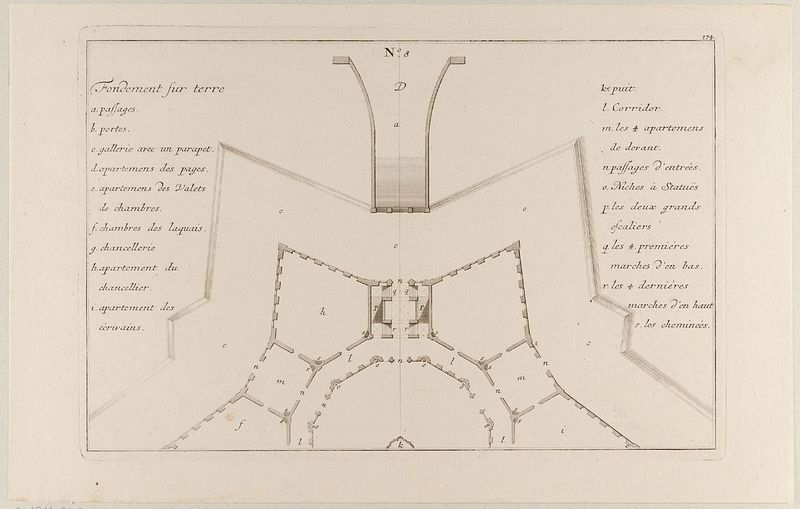
Titel: Grundriss einer Fortifikation/Bastion
Künstler: Martin Engelbrecht
Standort: Hamburg
Institution: Museum für Kunst und Gewerbe Hamburg
Schlagwörter: stadt, zeichnung, architektur, barock, garten, schrift, papier, grafik, graphik, fotografie, photographie, eingang, stern, druckgraphik, druckgrafik, radierung, entwurf, schoss, plan, grundriss, bastion, eingagn, wasserzeichen, fortifikation, bollwerk, reproduktionen, barockzeit, barockzeitalter, druckerzeugnisse, architekturdarstellungen, corridor, gebäudes, ornamentstich, vorlageblätter